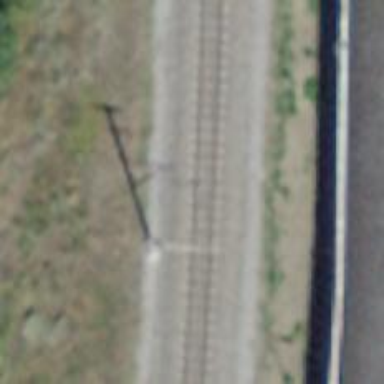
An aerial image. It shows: Catenary mast for power lines.